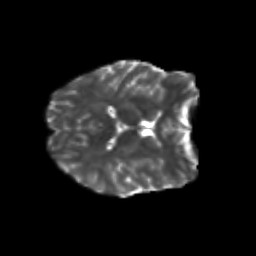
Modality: T2w
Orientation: axial
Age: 20
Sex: female
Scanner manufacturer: siemens
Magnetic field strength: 3 T
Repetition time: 3.5 s
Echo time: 0.113 s